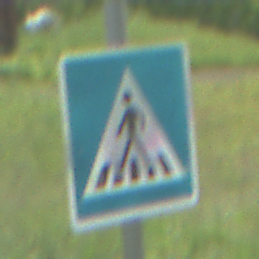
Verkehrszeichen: FussgaengerueberwegRechts
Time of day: MorningAfternoon
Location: Outdoor (Nature)
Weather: PartlyCloudy
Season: NotSpecified
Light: Natural